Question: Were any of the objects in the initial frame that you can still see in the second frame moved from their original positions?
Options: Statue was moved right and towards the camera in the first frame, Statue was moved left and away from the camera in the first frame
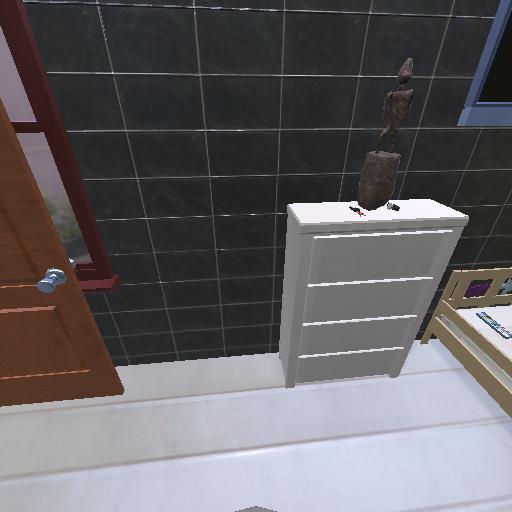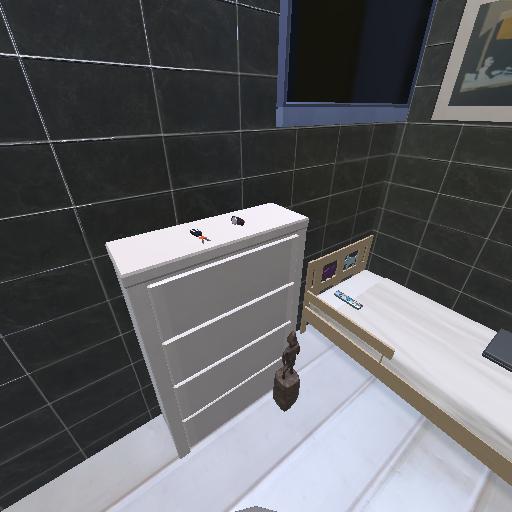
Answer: Statue was moved right and towards the camera in the first frame